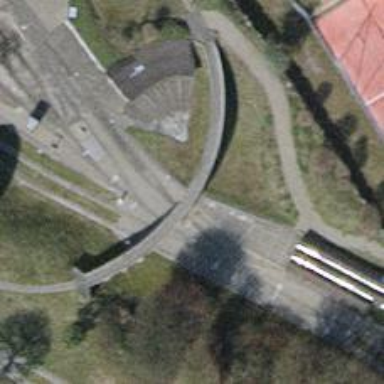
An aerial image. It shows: Miniature railway.